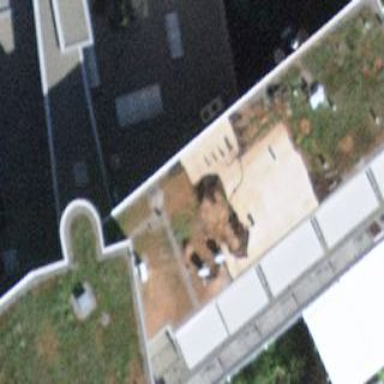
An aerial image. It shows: Hotel building.